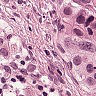
Metastatic tissue present: yes